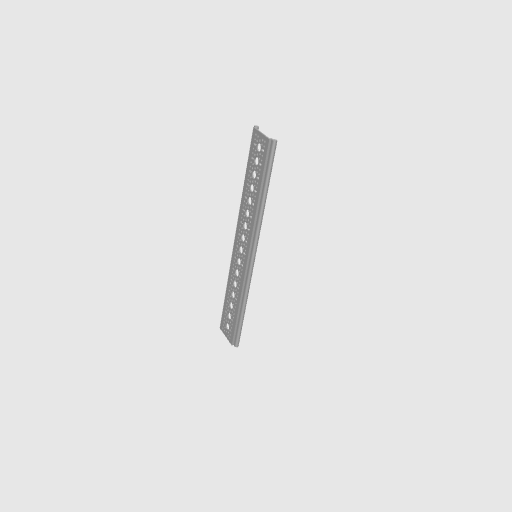
Part: RailChannel16H